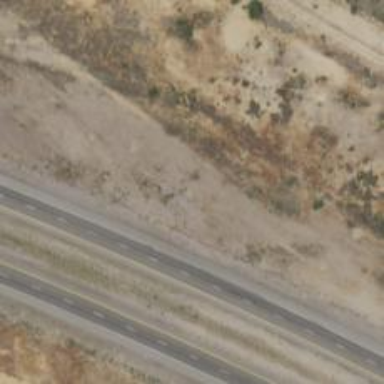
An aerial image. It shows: Abandoned road.